Interaction volume radius: 10 \u00c5
Interaction volume height: 15 \u00c5
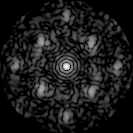
Disorder parameter: 0.5265